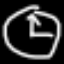
Label: clock